Field crop: tomato
Growth stage: 1
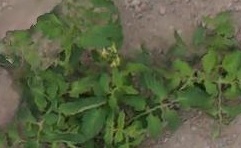
Species: tomato